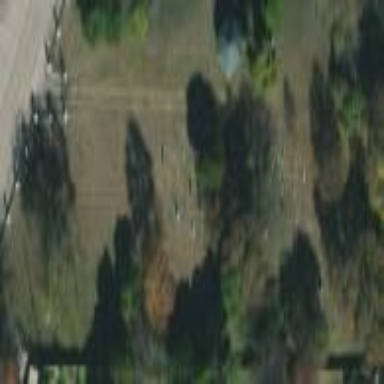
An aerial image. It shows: Cemetery.